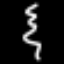
Label: squiggle